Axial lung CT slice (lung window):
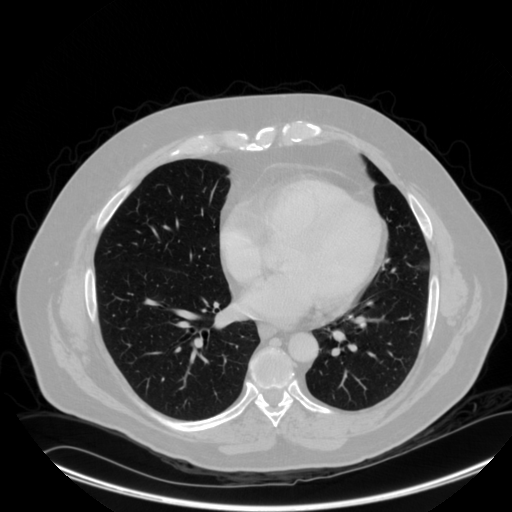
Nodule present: no